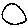
Label: circle